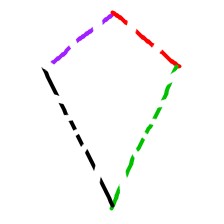
Shape: kite